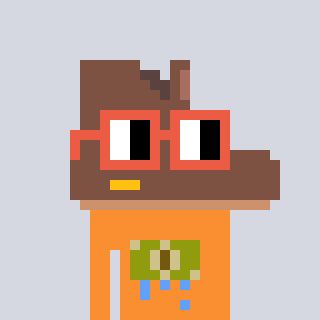
a pixel art character with square orange glasses, a boot-shaped head and a orange-colored body on a cool background